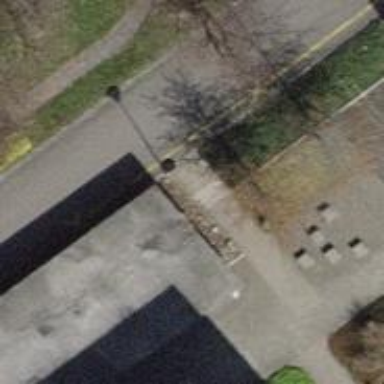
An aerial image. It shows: Parking entrance.